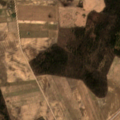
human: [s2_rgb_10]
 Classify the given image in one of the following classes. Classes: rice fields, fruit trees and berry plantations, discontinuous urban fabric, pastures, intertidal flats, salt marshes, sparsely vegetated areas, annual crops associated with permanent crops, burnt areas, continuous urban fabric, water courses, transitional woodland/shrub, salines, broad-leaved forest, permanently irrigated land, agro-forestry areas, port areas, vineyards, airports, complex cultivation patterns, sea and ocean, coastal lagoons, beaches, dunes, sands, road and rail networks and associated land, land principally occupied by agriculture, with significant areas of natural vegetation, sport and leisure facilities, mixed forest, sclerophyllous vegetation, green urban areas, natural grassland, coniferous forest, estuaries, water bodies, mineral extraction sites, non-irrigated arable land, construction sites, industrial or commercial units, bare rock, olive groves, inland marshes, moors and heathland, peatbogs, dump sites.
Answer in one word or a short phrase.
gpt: non-irrigated arable land, land principally occupied by agriculture, with significant areas of natural vegetation, broad-leaved forest, coniferous forest, mixed forest